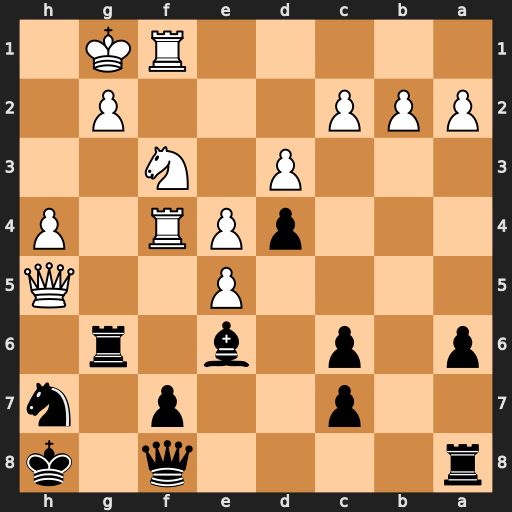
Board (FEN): r4q1k/2p2p1n/p1p1b1r1/4P2Q/3pPR1P/3P1N2/PPP3P1/5RK1
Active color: b
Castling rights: -
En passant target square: -
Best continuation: Rh6 Qxh6 Qxh6